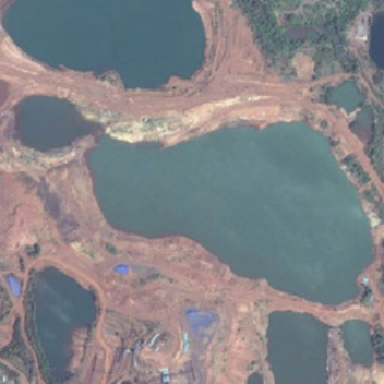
Some ponds are surrounded by wild birds and green trees .